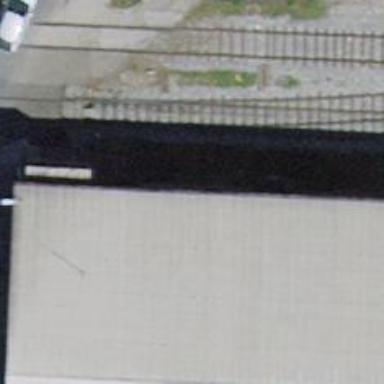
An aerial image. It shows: Railway switch.